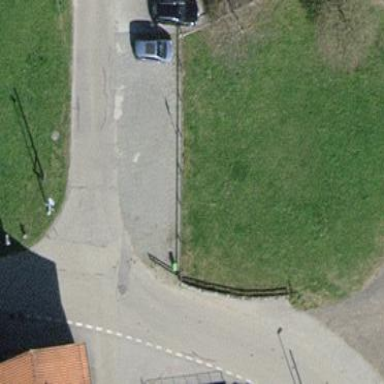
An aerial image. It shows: Parking area with surface.